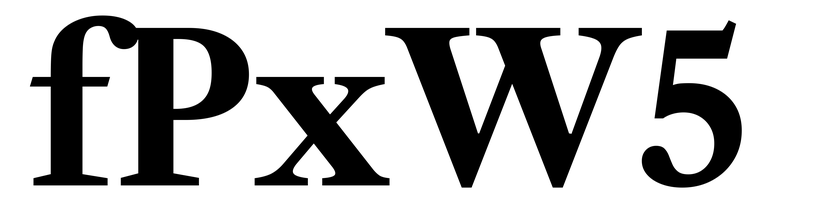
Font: LibreCaslonText_Bold